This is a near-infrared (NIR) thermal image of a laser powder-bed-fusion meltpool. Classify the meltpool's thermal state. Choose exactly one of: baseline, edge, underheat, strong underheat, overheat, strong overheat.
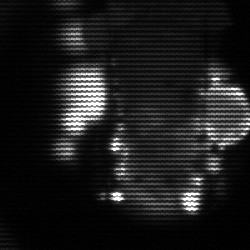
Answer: strong underheat